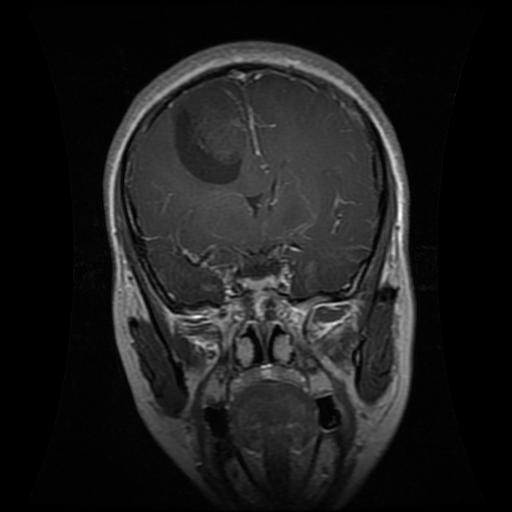
Label: glioma